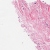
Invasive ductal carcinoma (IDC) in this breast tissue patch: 0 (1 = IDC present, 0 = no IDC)